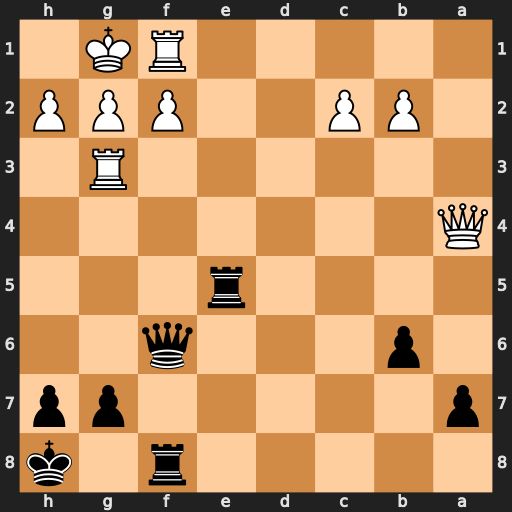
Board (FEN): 5r1k/p5pp/1p3q2/4r3/Q7/6R1/1PP2PPP/5RK1
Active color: b
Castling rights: -
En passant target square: -
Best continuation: Qxf2+ Rxf2 Re1+ Rf1 Rexf1#